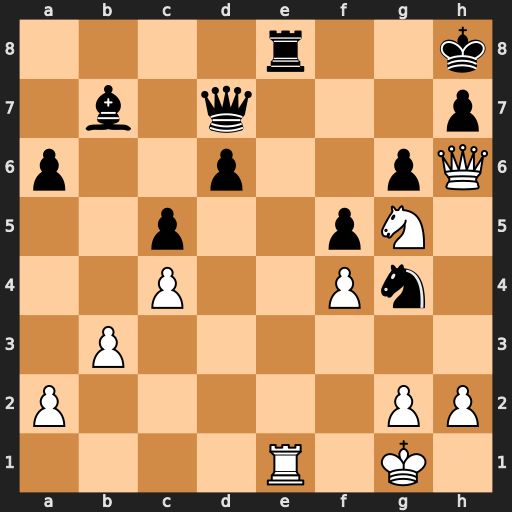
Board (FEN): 4r2k/1b1q3p/p2p2pQ/2p2pN1/2P2Pn1/1P6/P5PP/4R1K1
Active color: w
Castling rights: -
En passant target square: -
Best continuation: Rxe8+ Qxe8 Qxh7#